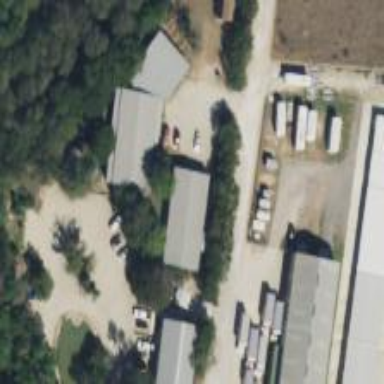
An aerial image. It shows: Animal shelter.